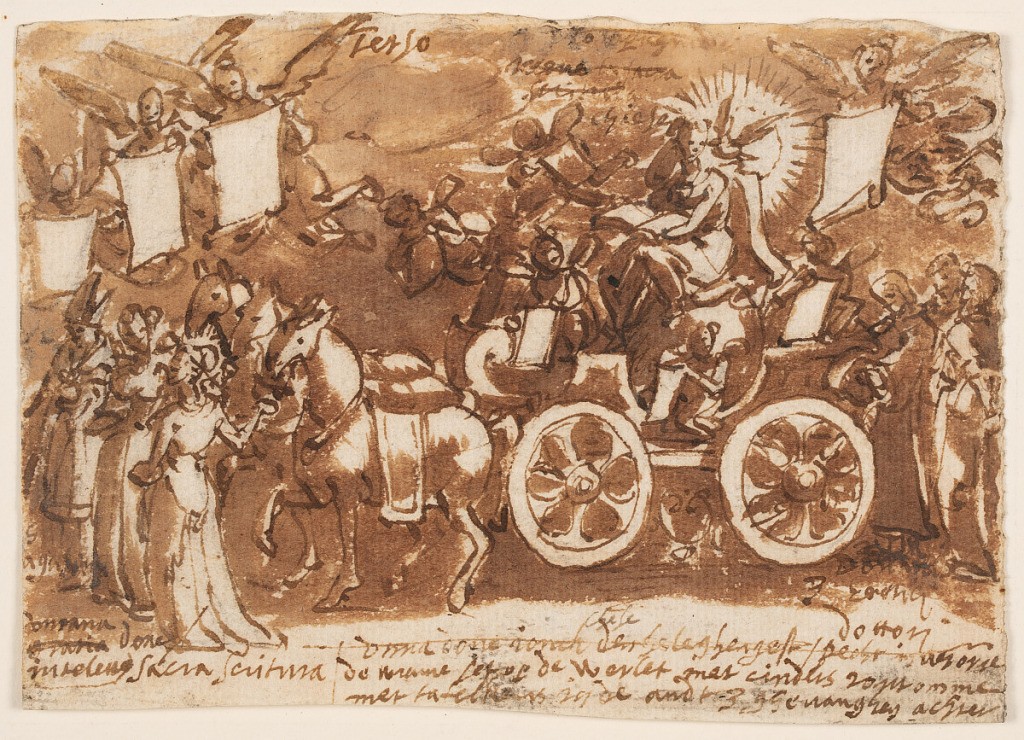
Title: Allegory of the Triumph of the Church, Third Scene
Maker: Jan van der Straet, called Stradanus, Flemish, 1523–1605
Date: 1595 or before
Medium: Pen and brown ink, brush and brown and black washes over black chalk on laid paper
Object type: Drawing
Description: View of a procession with a female figure identified as an allegory of the Church riding in a chariot pulled by horses. She holds an open book on her lap, and a dove surrounded by rays of light sits on her shoulder. Angels fly overhead, holding banners. Leading the horses at left are two women and a bishop. Other figures, identified as doctors of the church, follow behind. An Italian and Dutch inscription is below. Annotations throughout.